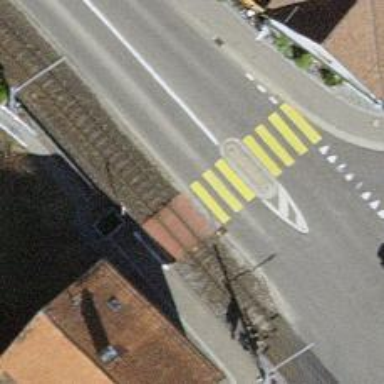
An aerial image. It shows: Marked crossing on footway.